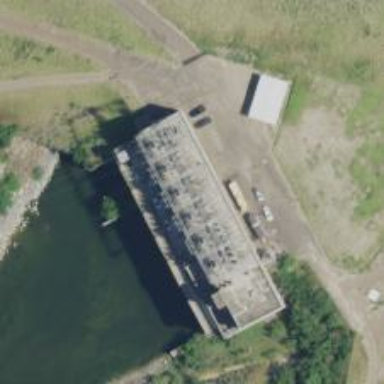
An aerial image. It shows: Hydro power generator.